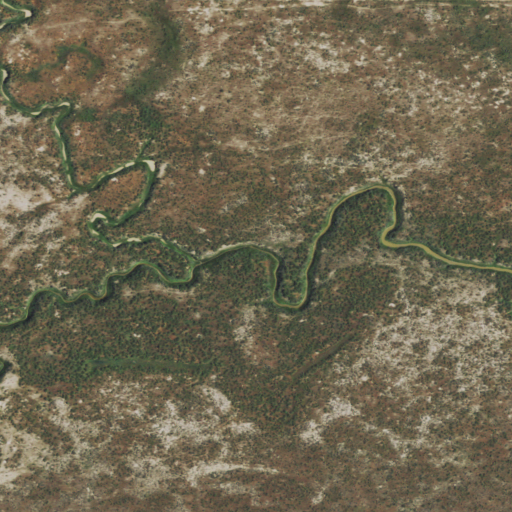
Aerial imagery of valley in Wyoming named Hemingway Draw containing only shrub